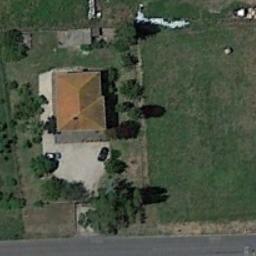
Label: sparse_residential